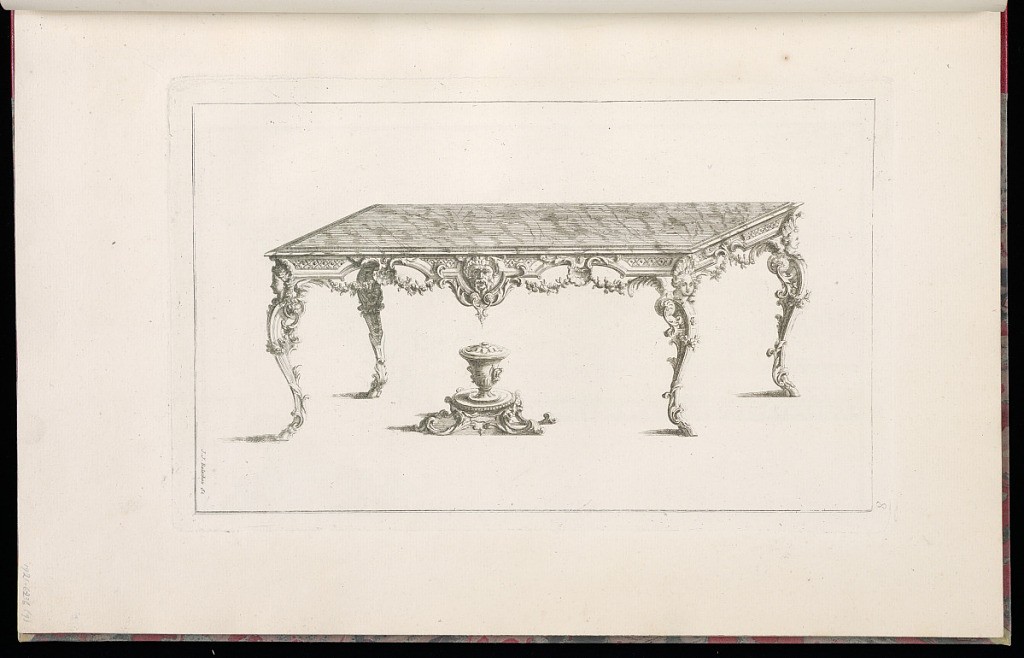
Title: Design for a Table
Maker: Jean Joseph Balechou, French, 1719 – 1764
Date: late 18th century
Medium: Etching on laid paper
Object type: Print
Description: A printed sheet from a series of thirty designs for moldings, carved frames, doors, chimneys and liturgical objects. Design for a table, with a marble top and ornate rococo-style legs and frame, featuring female herms, a roundel portrait, shells, garlands, fronds, scrolls and fretwork ornament. Under the table, a small lidded urn sits on a footed socle. The plate is signed and numbered.